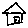
Label: house